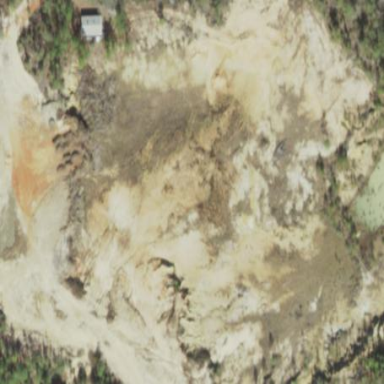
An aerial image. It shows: Brownfield site with resource of sand.